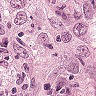
Metastatic tissue present: yes